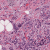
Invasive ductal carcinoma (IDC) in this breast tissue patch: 1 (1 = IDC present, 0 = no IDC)